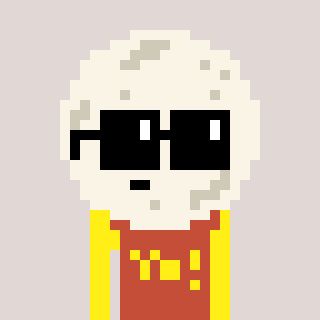
a pixel art character with square black sunglasses, a moon-shaped head and a rust-colored body on a warm background